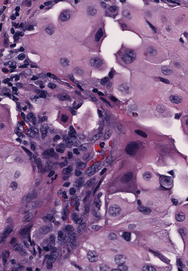
Tumor epithelial tissue: yes
Tumor-associated stroma tissue: yes
Normal tissue: no